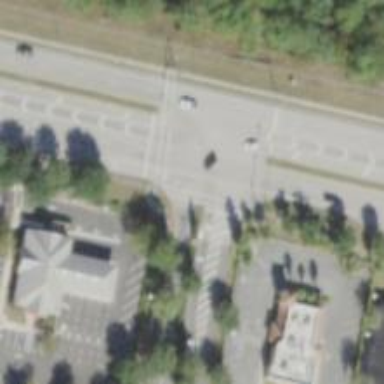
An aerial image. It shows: Footway crossing with line markings.